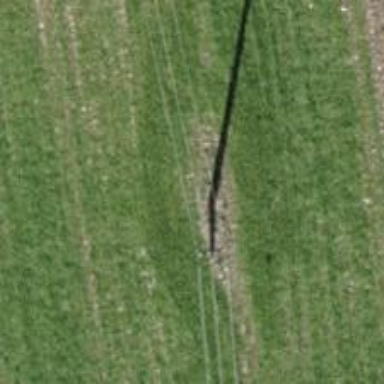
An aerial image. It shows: Concrete power pole.